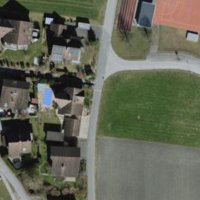
EUNIS habitat code: 24
Species observed at this site:
Prunella vulgaris